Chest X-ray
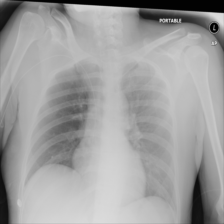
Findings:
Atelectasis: negative
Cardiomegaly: negative
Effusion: negative
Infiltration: negative
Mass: negative
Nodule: negative
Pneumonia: negative
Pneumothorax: negative
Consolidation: negative
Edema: negative
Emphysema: negative
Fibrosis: negative
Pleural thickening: negative
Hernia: negative